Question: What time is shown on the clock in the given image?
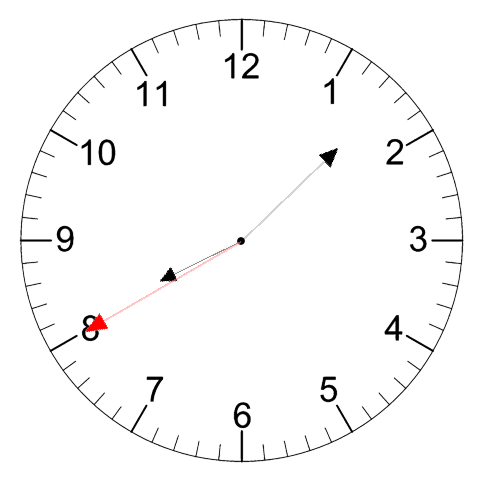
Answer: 08:07:40